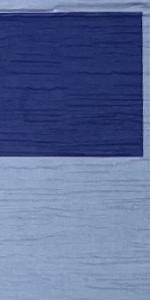
Label: Empty